Field crop: maize
Growth stage: 2
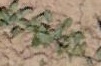
Species: convolvulus